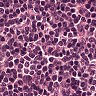
Metastatic tissue present: no